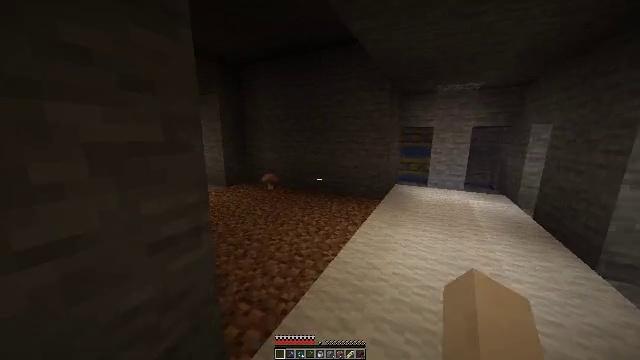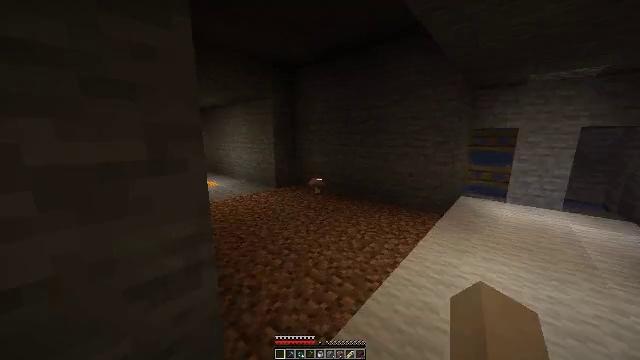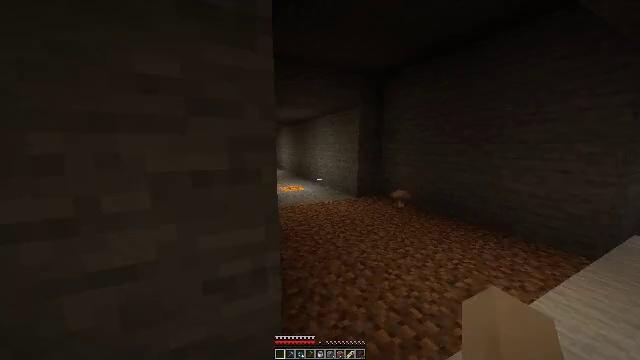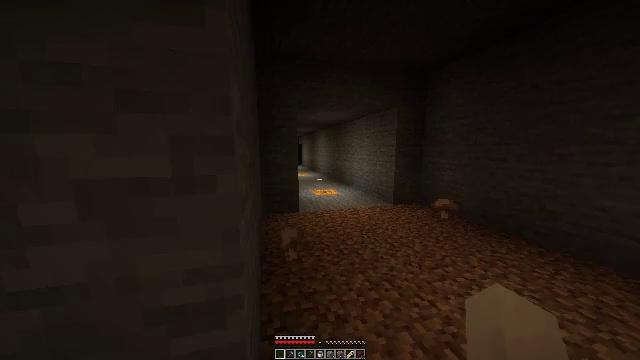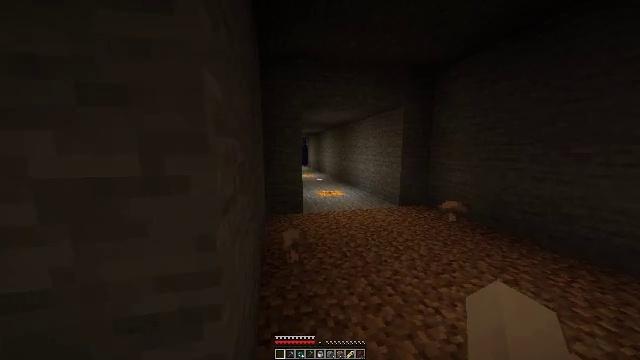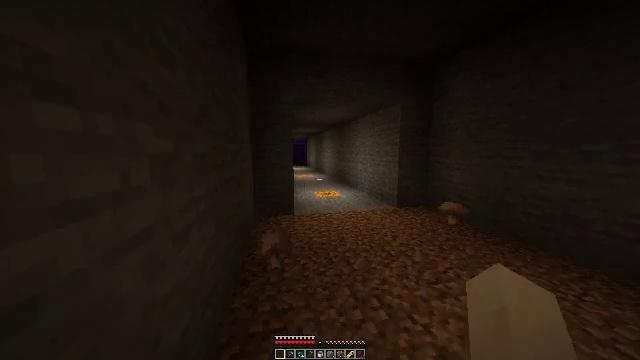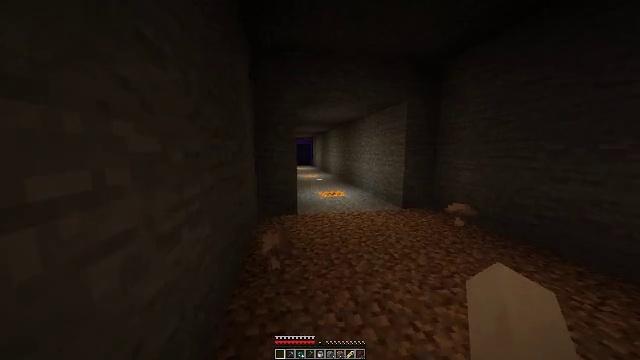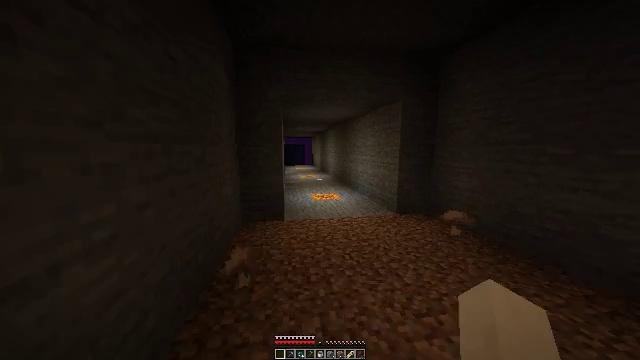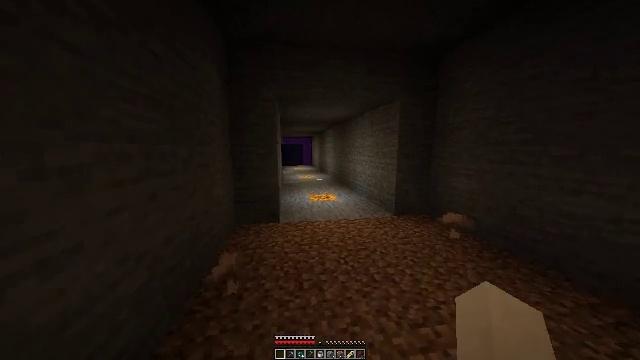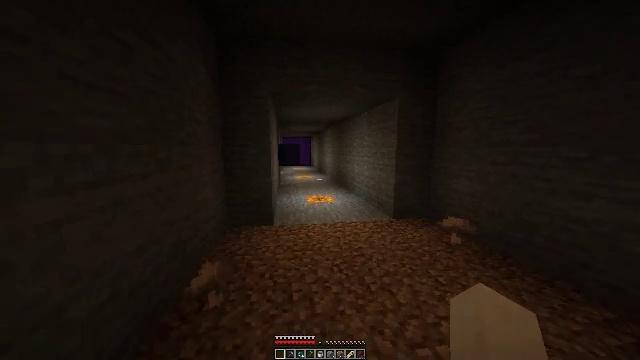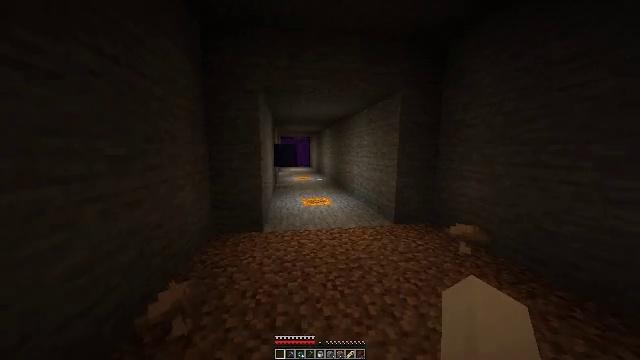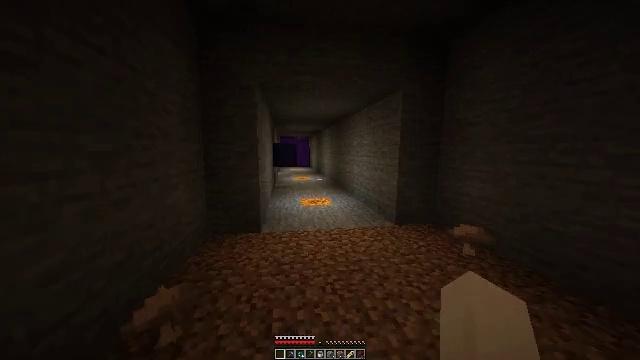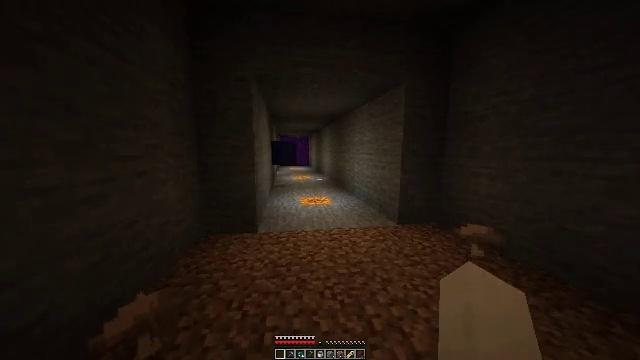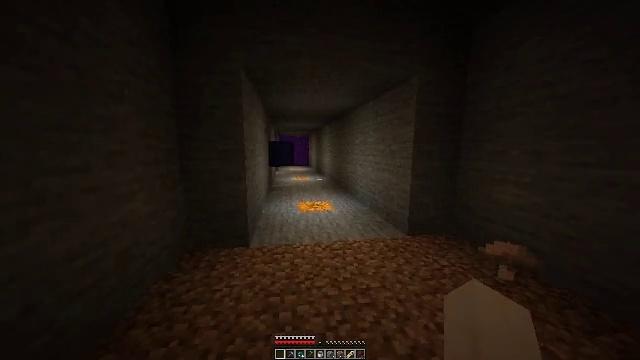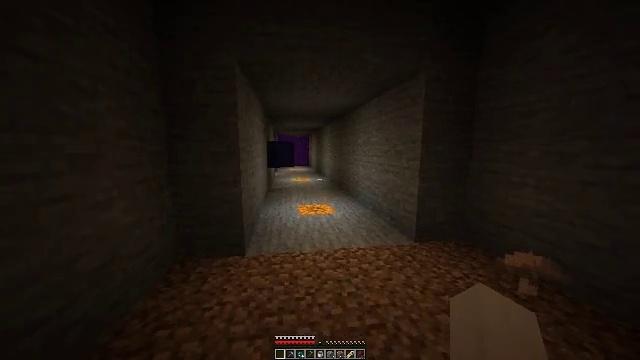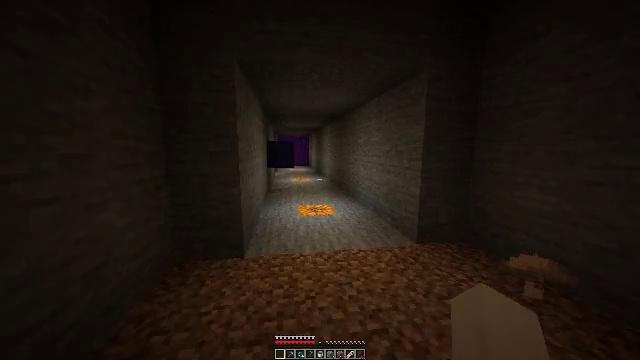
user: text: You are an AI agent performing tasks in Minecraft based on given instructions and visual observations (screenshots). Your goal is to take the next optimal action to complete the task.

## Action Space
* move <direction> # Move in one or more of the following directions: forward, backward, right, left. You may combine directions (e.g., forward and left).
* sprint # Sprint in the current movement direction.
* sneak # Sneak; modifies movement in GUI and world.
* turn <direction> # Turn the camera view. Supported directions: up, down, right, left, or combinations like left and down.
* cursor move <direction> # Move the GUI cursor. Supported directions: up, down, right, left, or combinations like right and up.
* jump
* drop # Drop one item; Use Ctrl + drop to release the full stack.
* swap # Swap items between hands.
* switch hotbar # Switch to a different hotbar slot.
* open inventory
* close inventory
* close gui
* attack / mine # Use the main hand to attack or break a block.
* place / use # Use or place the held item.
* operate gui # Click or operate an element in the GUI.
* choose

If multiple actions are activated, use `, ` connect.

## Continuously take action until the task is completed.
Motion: motion action
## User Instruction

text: Recycle the blast furnace by breaking it.
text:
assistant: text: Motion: move forward and move right, turn left
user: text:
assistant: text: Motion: move forward and move right, turn left and up
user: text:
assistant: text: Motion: move forward and move right, turn left
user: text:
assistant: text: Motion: move forward and move right, turn left
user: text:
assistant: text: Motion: move forward and move right, turn left
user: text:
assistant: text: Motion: move forward and move right, turn left
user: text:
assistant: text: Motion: move forward and move right
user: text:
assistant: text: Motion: move forward
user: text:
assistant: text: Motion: move forward
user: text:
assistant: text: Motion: move forward
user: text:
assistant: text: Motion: move forward
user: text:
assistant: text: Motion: move forward
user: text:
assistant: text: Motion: move forward
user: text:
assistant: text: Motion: move forward
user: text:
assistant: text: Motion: move forward
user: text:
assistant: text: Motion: move forward
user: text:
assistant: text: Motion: move forward
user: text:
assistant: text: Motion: move forward
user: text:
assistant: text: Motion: move forward
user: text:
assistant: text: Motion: move forward
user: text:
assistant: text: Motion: move forward
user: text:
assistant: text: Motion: move forward
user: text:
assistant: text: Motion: move forward
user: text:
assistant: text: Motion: move forward
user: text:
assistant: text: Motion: move forward
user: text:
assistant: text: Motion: move forward
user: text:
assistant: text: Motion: move forward
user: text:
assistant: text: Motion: move forward
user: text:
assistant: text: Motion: move forward
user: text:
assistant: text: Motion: move forward